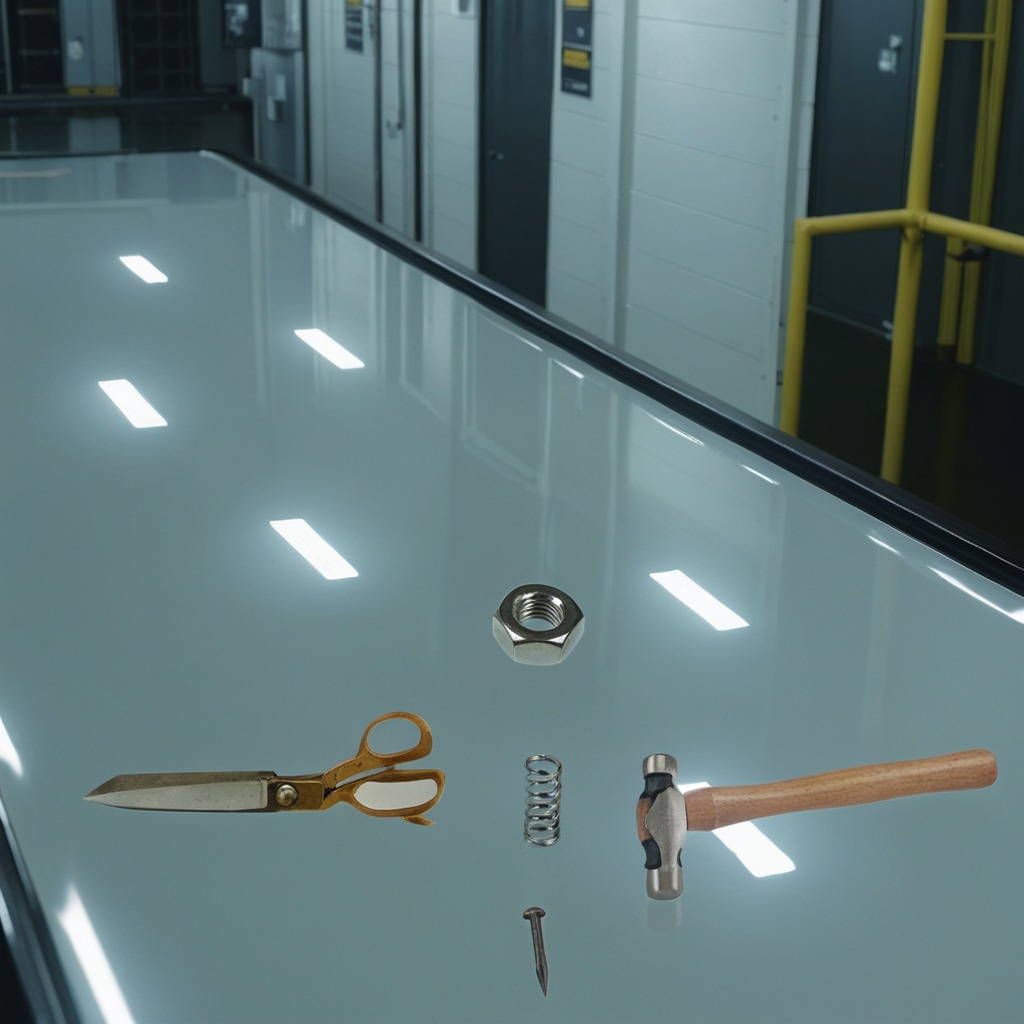
A hammer, an iron nail, a coiled metal spring, a metal nut, and a pair of scissors are lying on the high-gloss table.